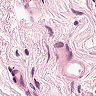
Metastatic tissue present: no